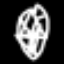
Label: diamond